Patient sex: F
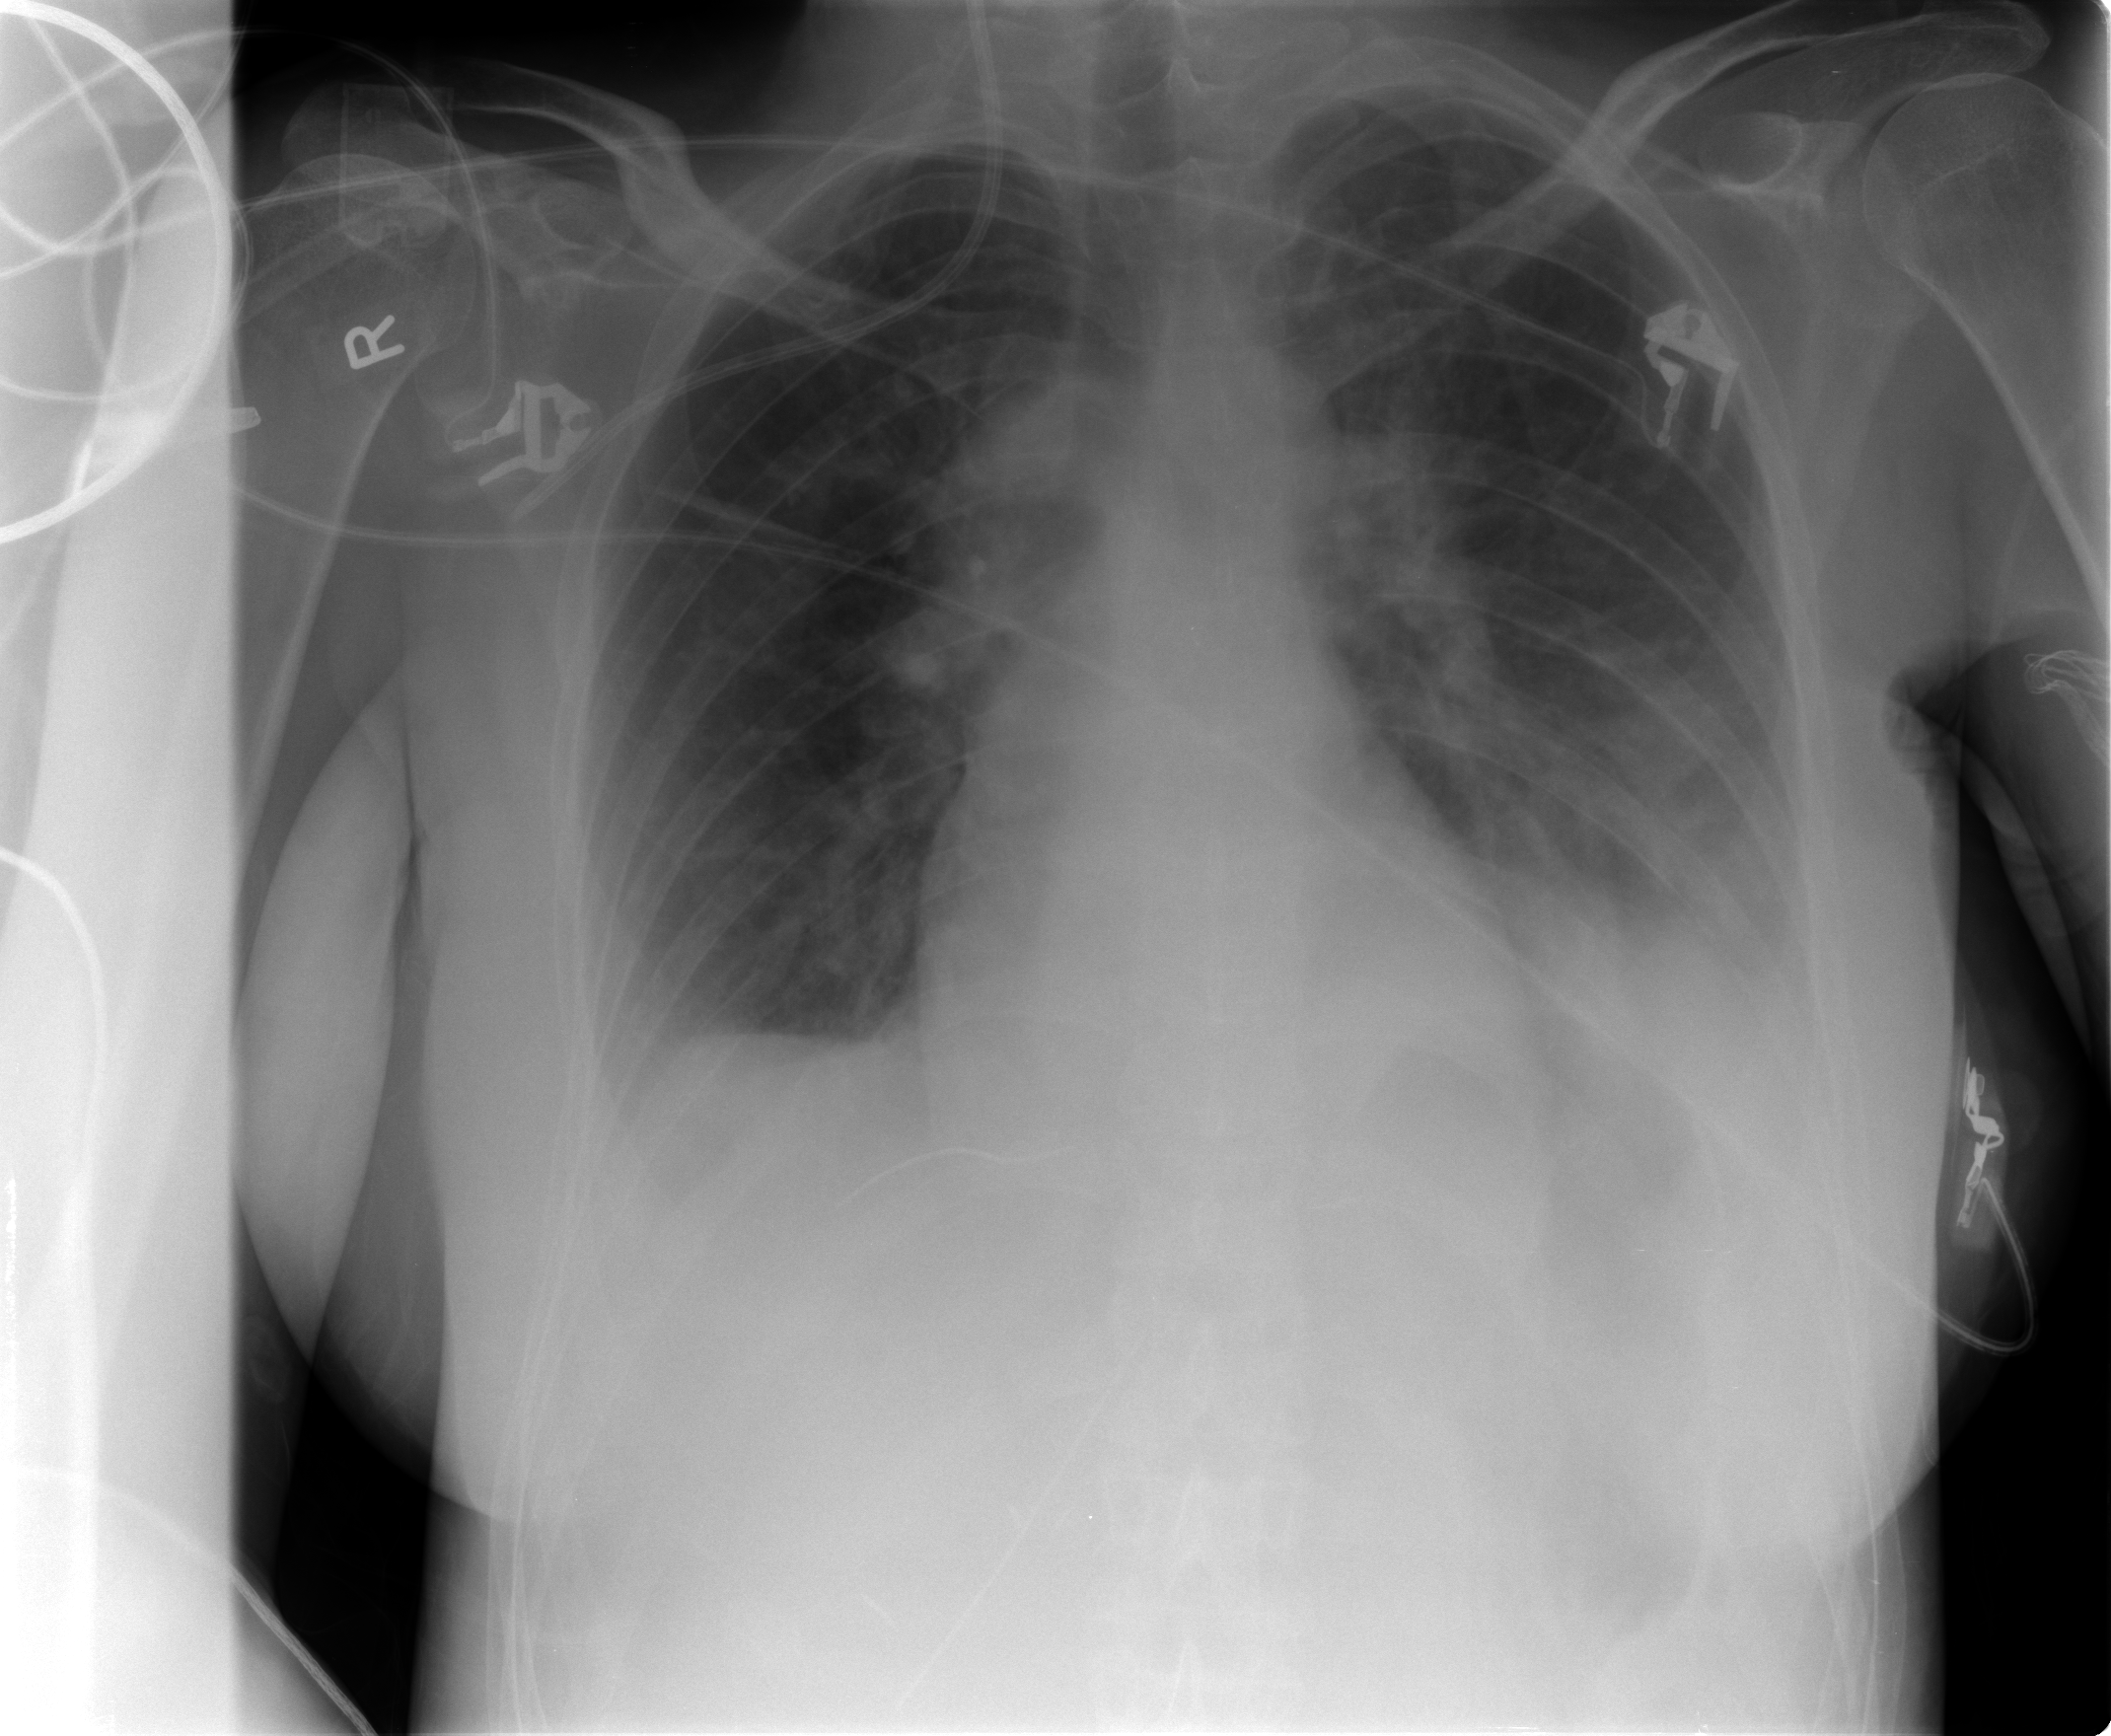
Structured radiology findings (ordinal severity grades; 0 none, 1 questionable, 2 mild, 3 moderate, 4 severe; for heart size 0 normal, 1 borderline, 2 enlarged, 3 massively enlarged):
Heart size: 0
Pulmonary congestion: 0
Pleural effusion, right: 0
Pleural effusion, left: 2
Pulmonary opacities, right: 0
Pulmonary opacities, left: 1
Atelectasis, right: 0
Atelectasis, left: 3